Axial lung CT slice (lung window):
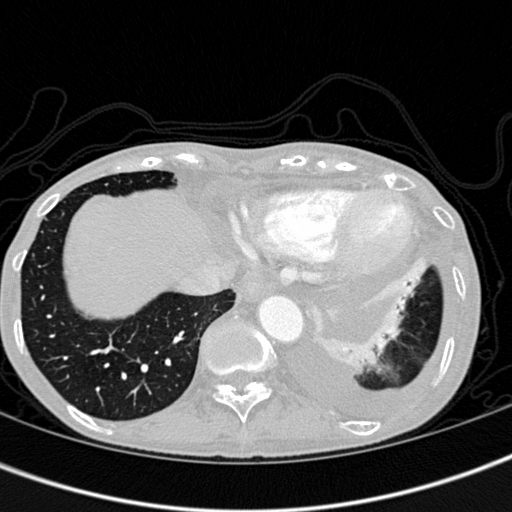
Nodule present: no